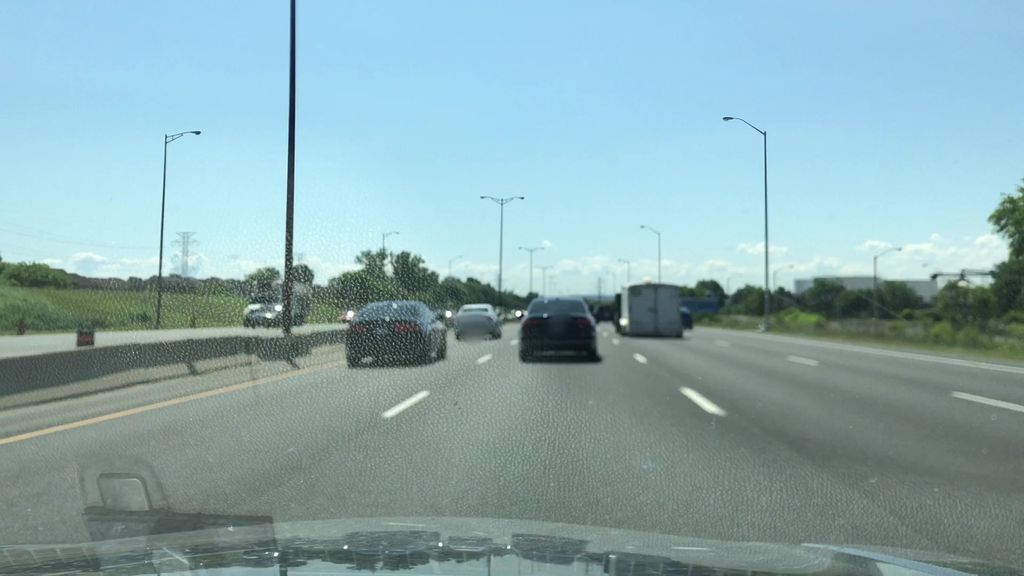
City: hamilton